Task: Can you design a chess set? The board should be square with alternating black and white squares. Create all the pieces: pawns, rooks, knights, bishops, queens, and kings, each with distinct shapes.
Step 5208:
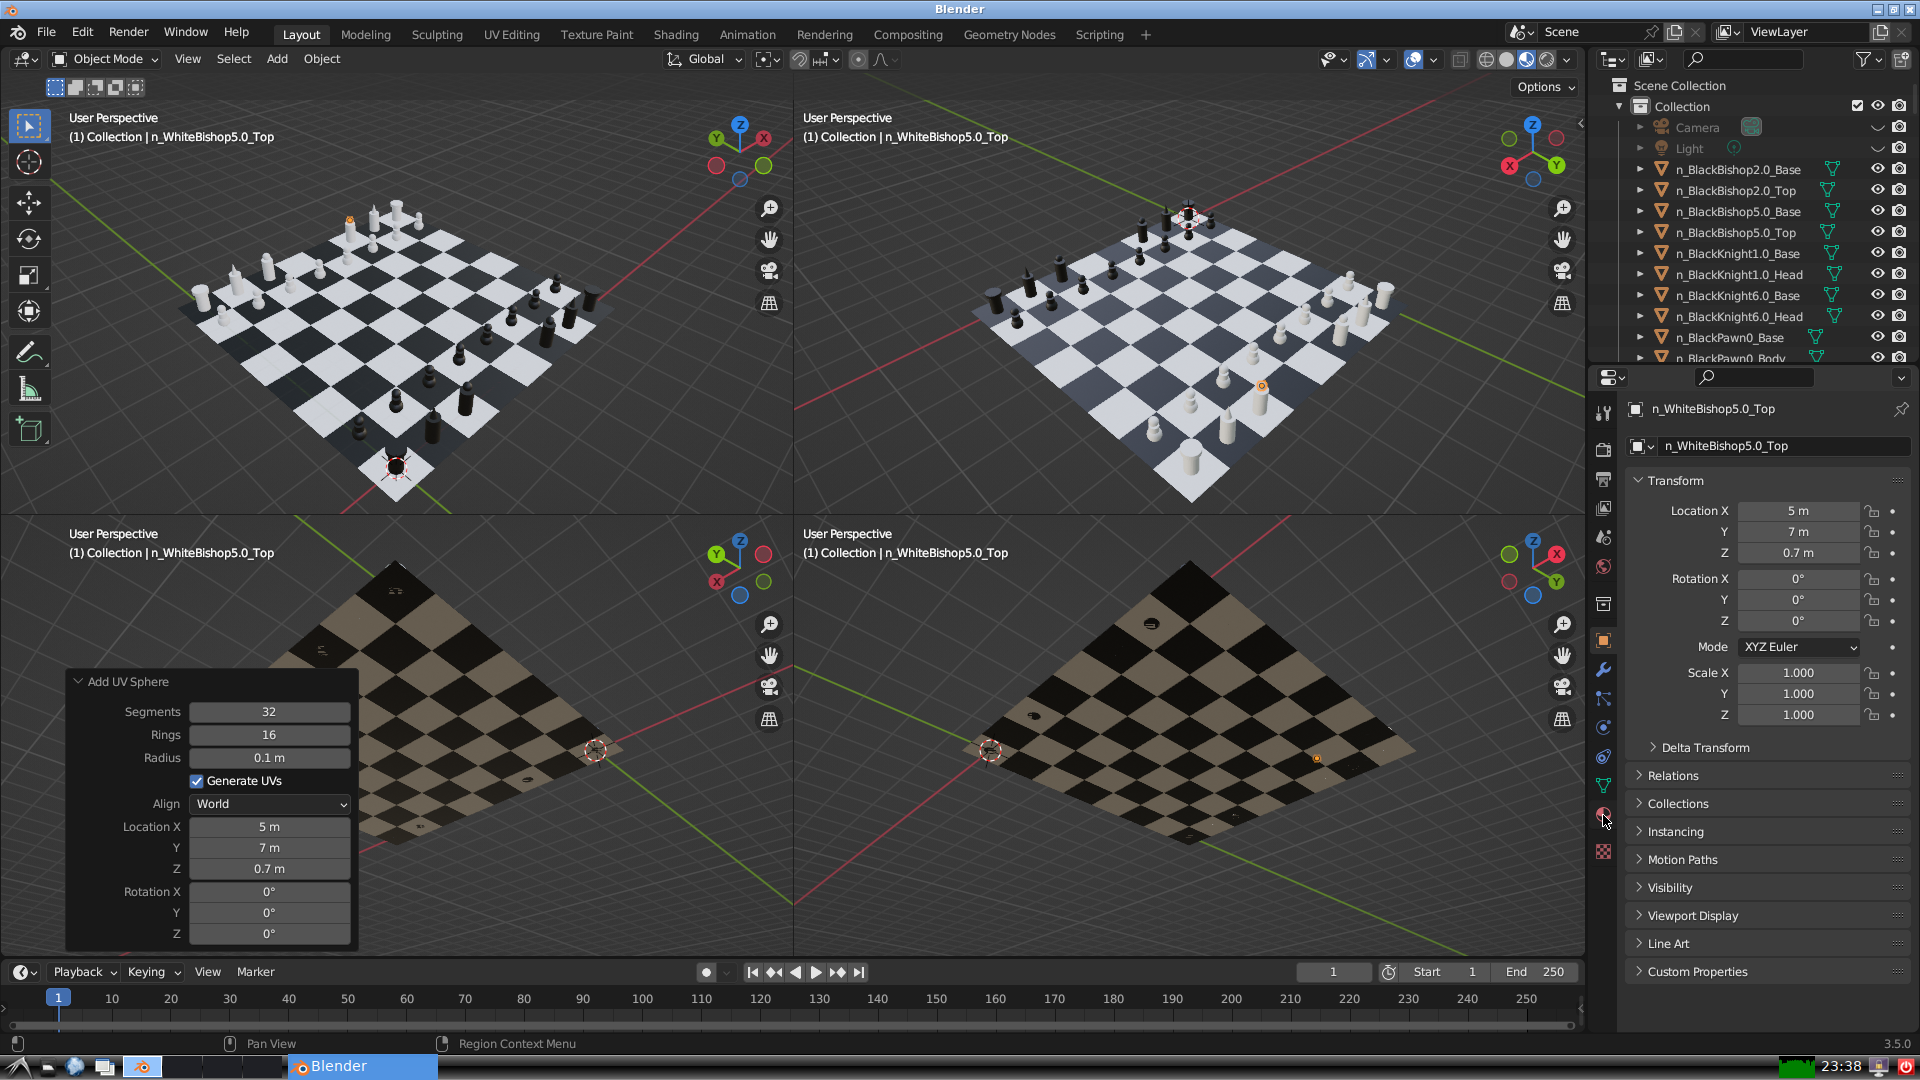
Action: click: no